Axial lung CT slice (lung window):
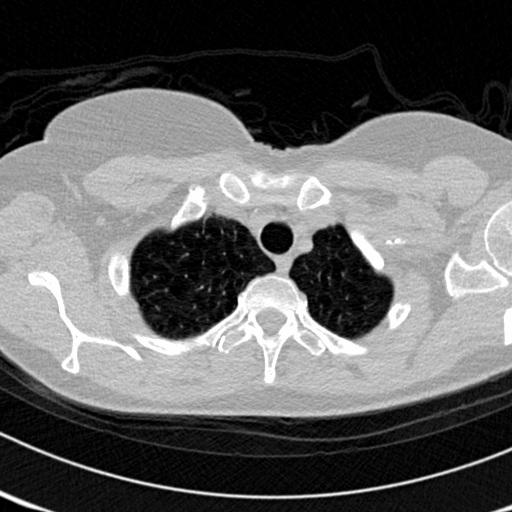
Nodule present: no